Question: I am designing a settings form for my application as shown below:
A tree view with multiple nodes at the left and I want to have one GroupBox for each node to be displayed at the right whenever a node is selected. I have designed my group box with necessary controls for the first node. The question is, how do I design an another group box in the same place when another item is already there. Is there a way to hide a control from a form during design time?

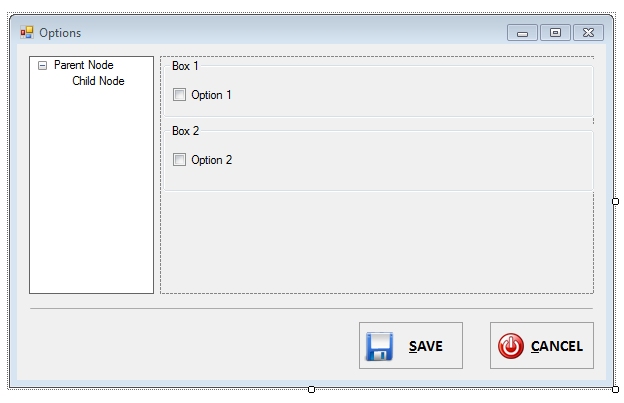
Answer: I have always just changed the Z-Order of the 'GroupBox' or 'Panel' by right clicking on it and sending it to back. Just make sure when you add the other 'GroupBoxes' that you add them to the same 'Parent'. Make their 'Visible' property 'False' and then display the 'GroupBox' you want at runtime by making it Visible.